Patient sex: F
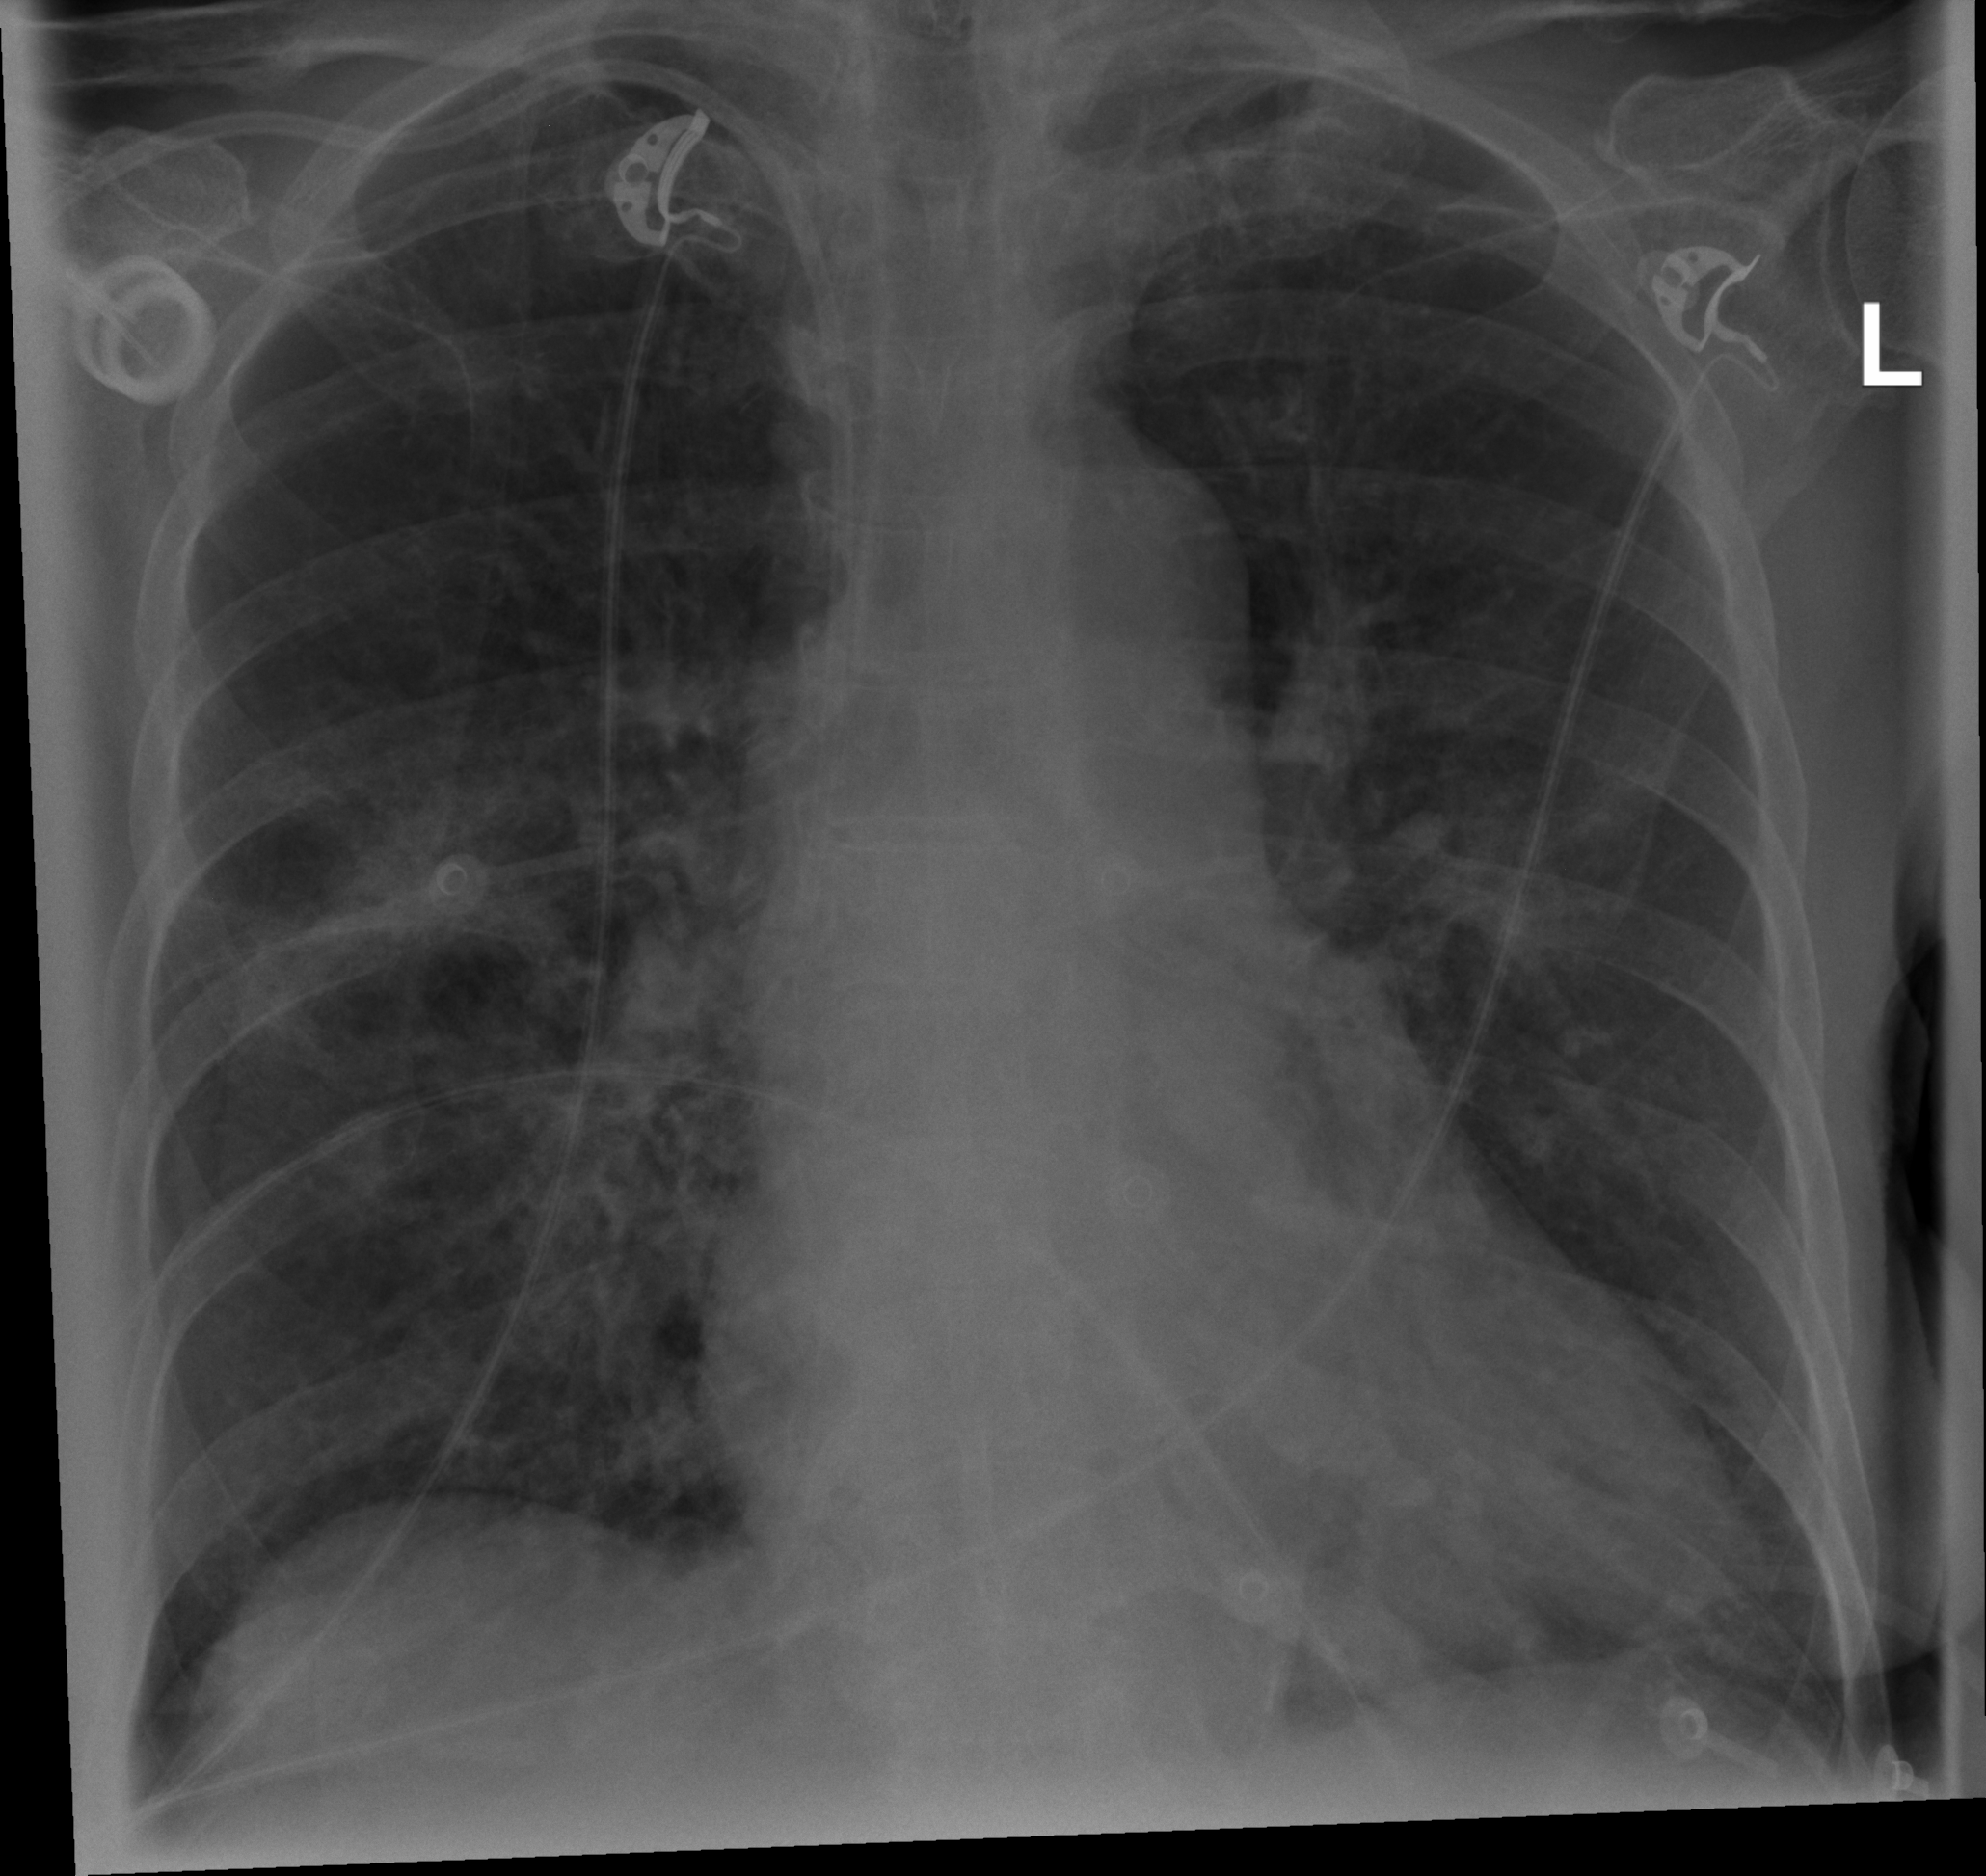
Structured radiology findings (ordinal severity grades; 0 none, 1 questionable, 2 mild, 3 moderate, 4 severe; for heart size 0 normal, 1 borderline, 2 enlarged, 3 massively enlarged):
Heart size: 0
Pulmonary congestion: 0
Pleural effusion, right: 0
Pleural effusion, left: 0
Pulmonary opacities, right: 2
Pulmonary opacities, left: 2
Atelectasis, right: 2
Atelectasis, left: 2